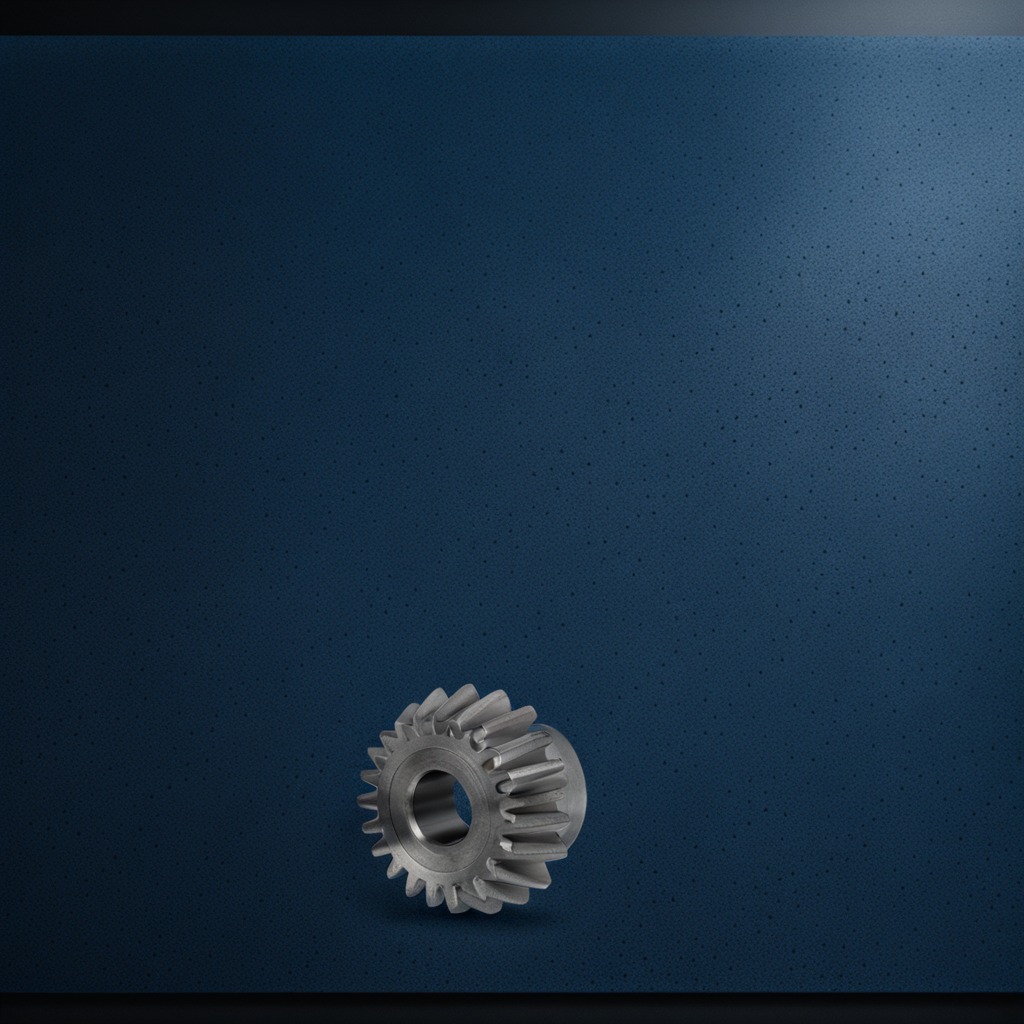
A steel gear with teeth lies on the granite tabletop.